Interaction volume radius: 5 \u00c5
Interaction volume height: 25 \u00c5
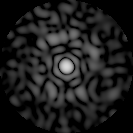
Disorder parameter: 0.8368